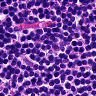
Metastatic tissue present: no